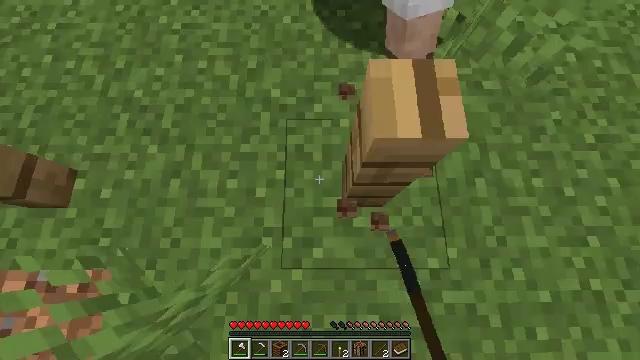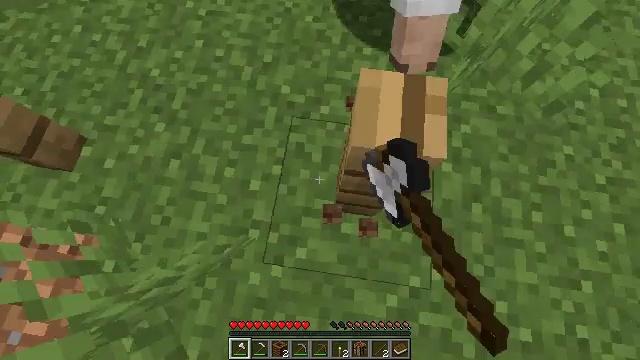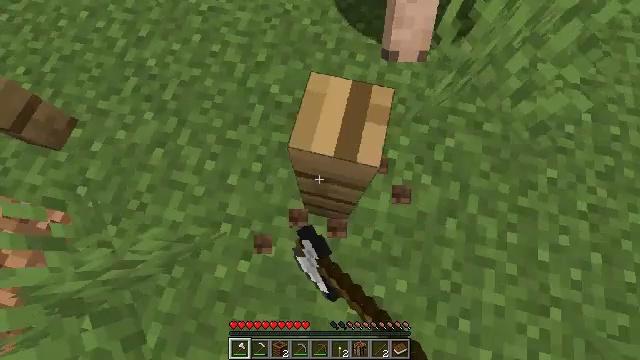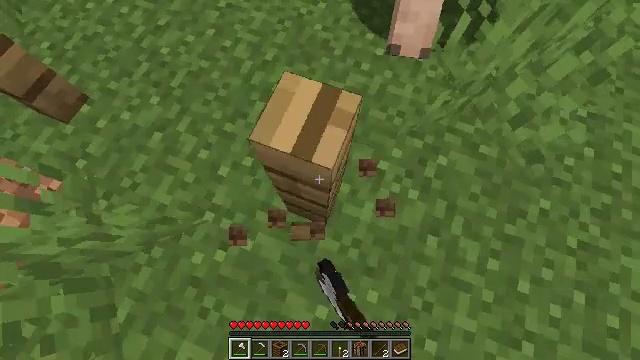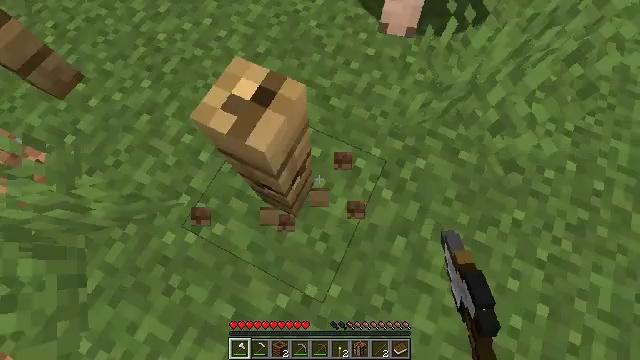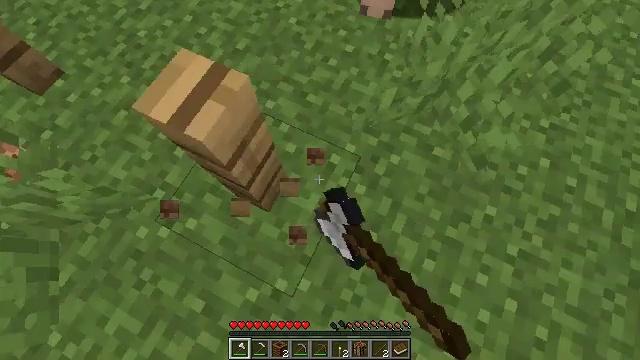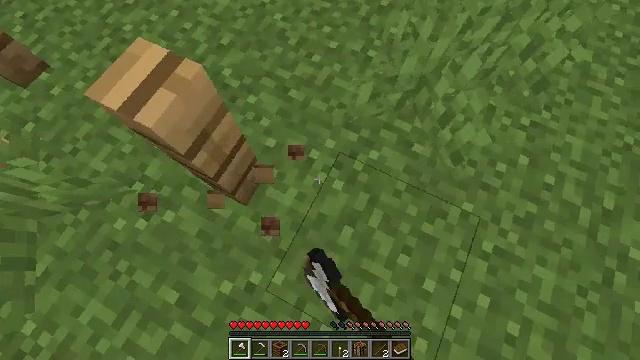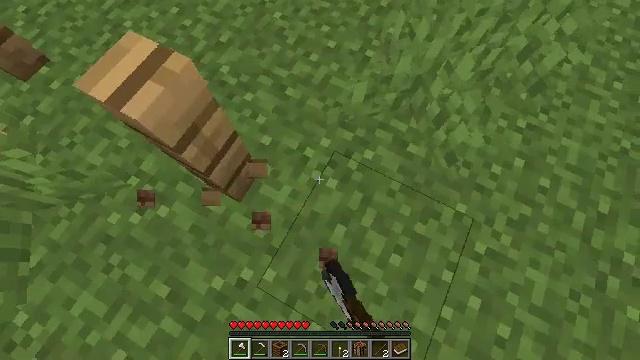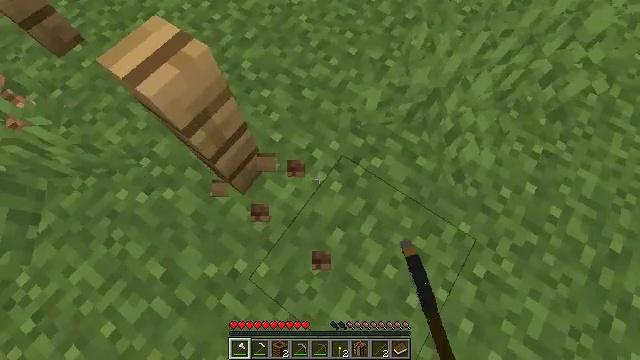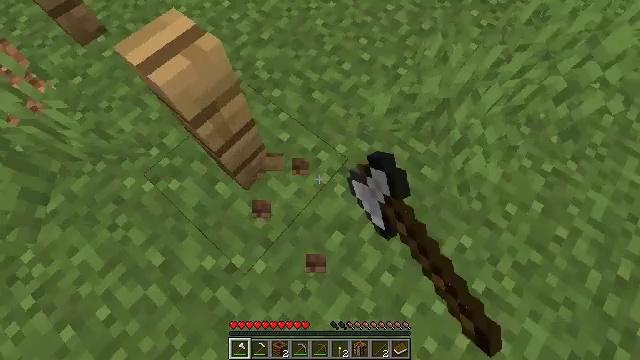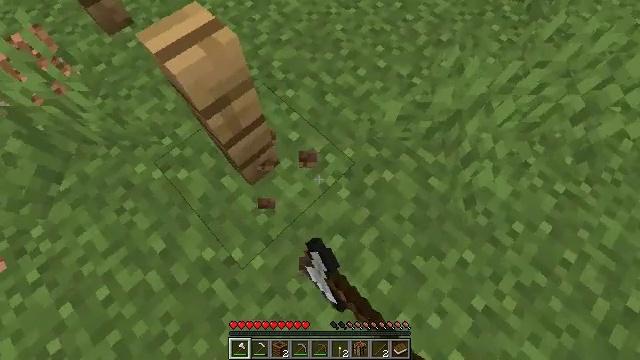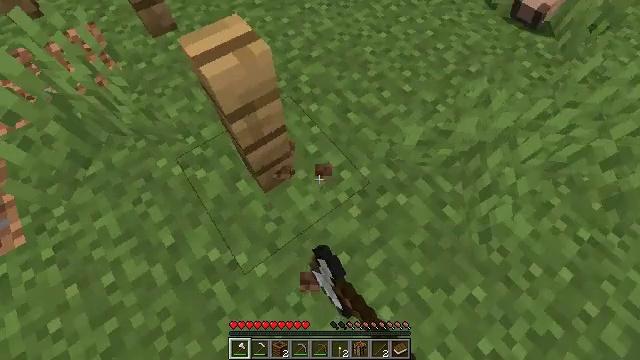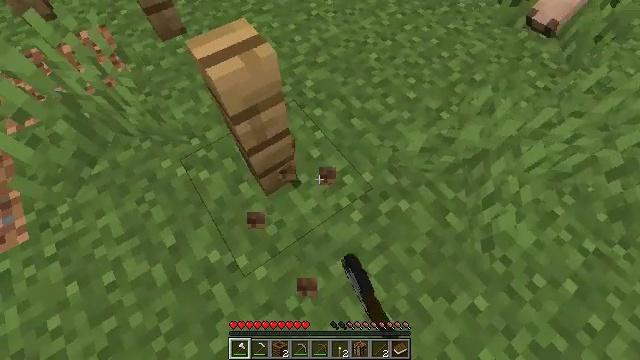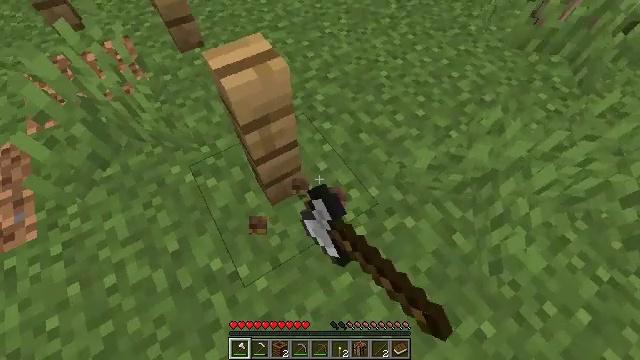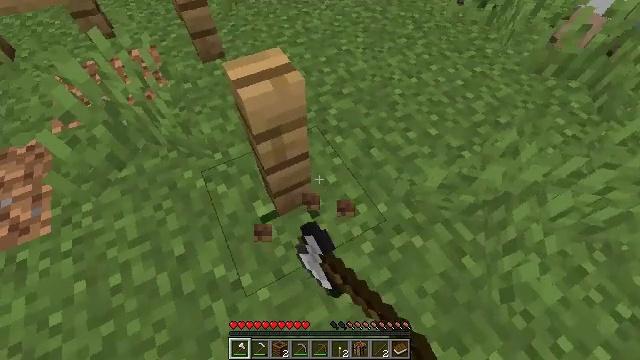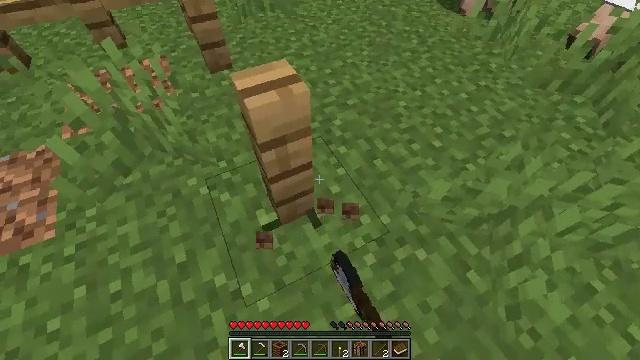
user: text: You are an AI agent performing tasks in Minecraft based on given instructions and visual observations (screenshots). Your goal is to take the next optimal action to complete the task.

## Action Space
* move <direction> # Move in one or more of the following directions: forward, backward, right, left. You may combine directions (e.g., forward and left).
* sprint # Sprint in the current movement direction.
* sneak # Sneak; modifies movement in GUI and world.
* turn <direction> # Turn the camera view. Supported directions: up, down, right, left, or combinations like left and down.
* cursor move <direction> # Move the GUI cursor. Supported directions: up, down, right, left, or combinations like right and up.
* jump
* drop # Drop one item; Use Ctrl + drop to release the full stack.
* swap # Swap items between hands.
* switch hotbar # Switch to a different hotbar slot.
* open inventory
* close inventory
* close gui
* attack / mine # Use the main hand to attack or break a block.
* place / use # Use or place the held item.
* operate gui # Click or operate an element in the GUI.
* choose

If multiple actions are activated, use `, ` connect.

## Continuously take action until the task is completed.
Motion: motion action
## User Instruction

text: Gather the oak fence pieces.
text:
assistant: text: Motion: move right, turn left, attack / mine
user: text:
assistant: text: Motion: move right, turn left, attack / mine
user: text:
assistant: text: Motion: move right, turn left and up, attack / mine
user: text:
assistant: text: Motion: move right, turn left, attack / mine
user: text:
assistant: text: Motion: move right, attack / mine
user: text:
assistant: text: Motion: attack / mine
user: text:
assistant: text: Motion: turn left, attack / mine
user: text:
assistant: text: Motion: turn left and up, attack / mine
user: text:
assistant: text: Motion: turn left and up, attack / mine
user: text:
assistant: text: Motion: turn left and up, attack / mine
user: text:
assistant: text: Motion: turn left and up, attack / mine
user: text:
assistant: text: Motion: turn left and up, attack / mine
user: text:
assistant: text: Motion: turn left and up, attack / mine
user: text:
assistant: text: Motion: turn left and up, attack / mine
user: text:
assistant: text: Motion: turn left and up, attack / mine
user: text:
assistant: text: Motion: turn up, attack / mine
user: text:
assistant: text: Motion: turn up, attack / mine
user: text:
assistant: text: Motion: turn up, attack / mine
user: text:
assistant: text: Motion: attack / mine
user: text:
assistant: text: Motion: turn left, attack / mine
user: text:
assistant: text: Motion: turn left and up, attack / mine
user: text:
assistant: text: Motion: turn left and up, attack / mine
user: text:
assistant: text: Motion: attack / mine
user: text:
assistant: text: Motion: attack / mine
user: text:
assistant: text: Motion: attack / mine
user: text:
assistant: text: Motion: attack / mine
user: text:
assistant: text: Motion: attack / mine
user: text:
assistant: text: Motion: attack / mine
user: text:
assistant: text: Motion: attack / mine
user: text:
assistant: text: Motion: attack / mine